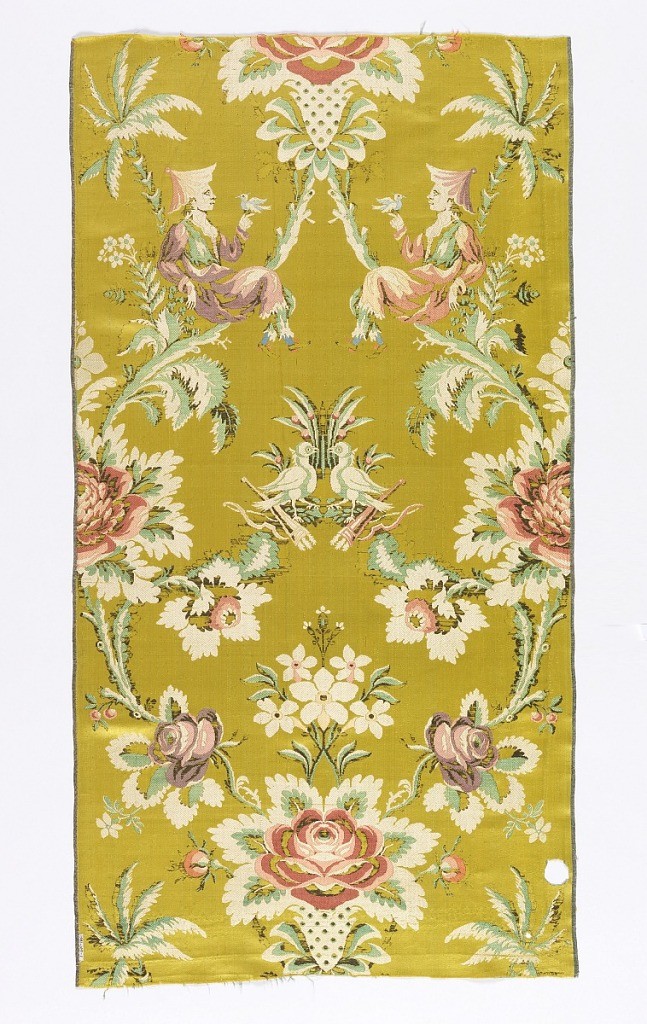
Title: Textile
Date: mid-18th century
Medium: silk Technique: plain compound satin weave, brocaded
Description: Yellow satin ground. The design consists of a large ogive the full width of the textile, formed of irregularly disposed leaf and floral branches.  From the bottom of the ogive two floral branches extend to the center to support two confronted doves with a bow and quiver under each.  On the upper branches of the ogive are seated two confronted chinoiserie figures, each holding a dove.